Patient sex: M
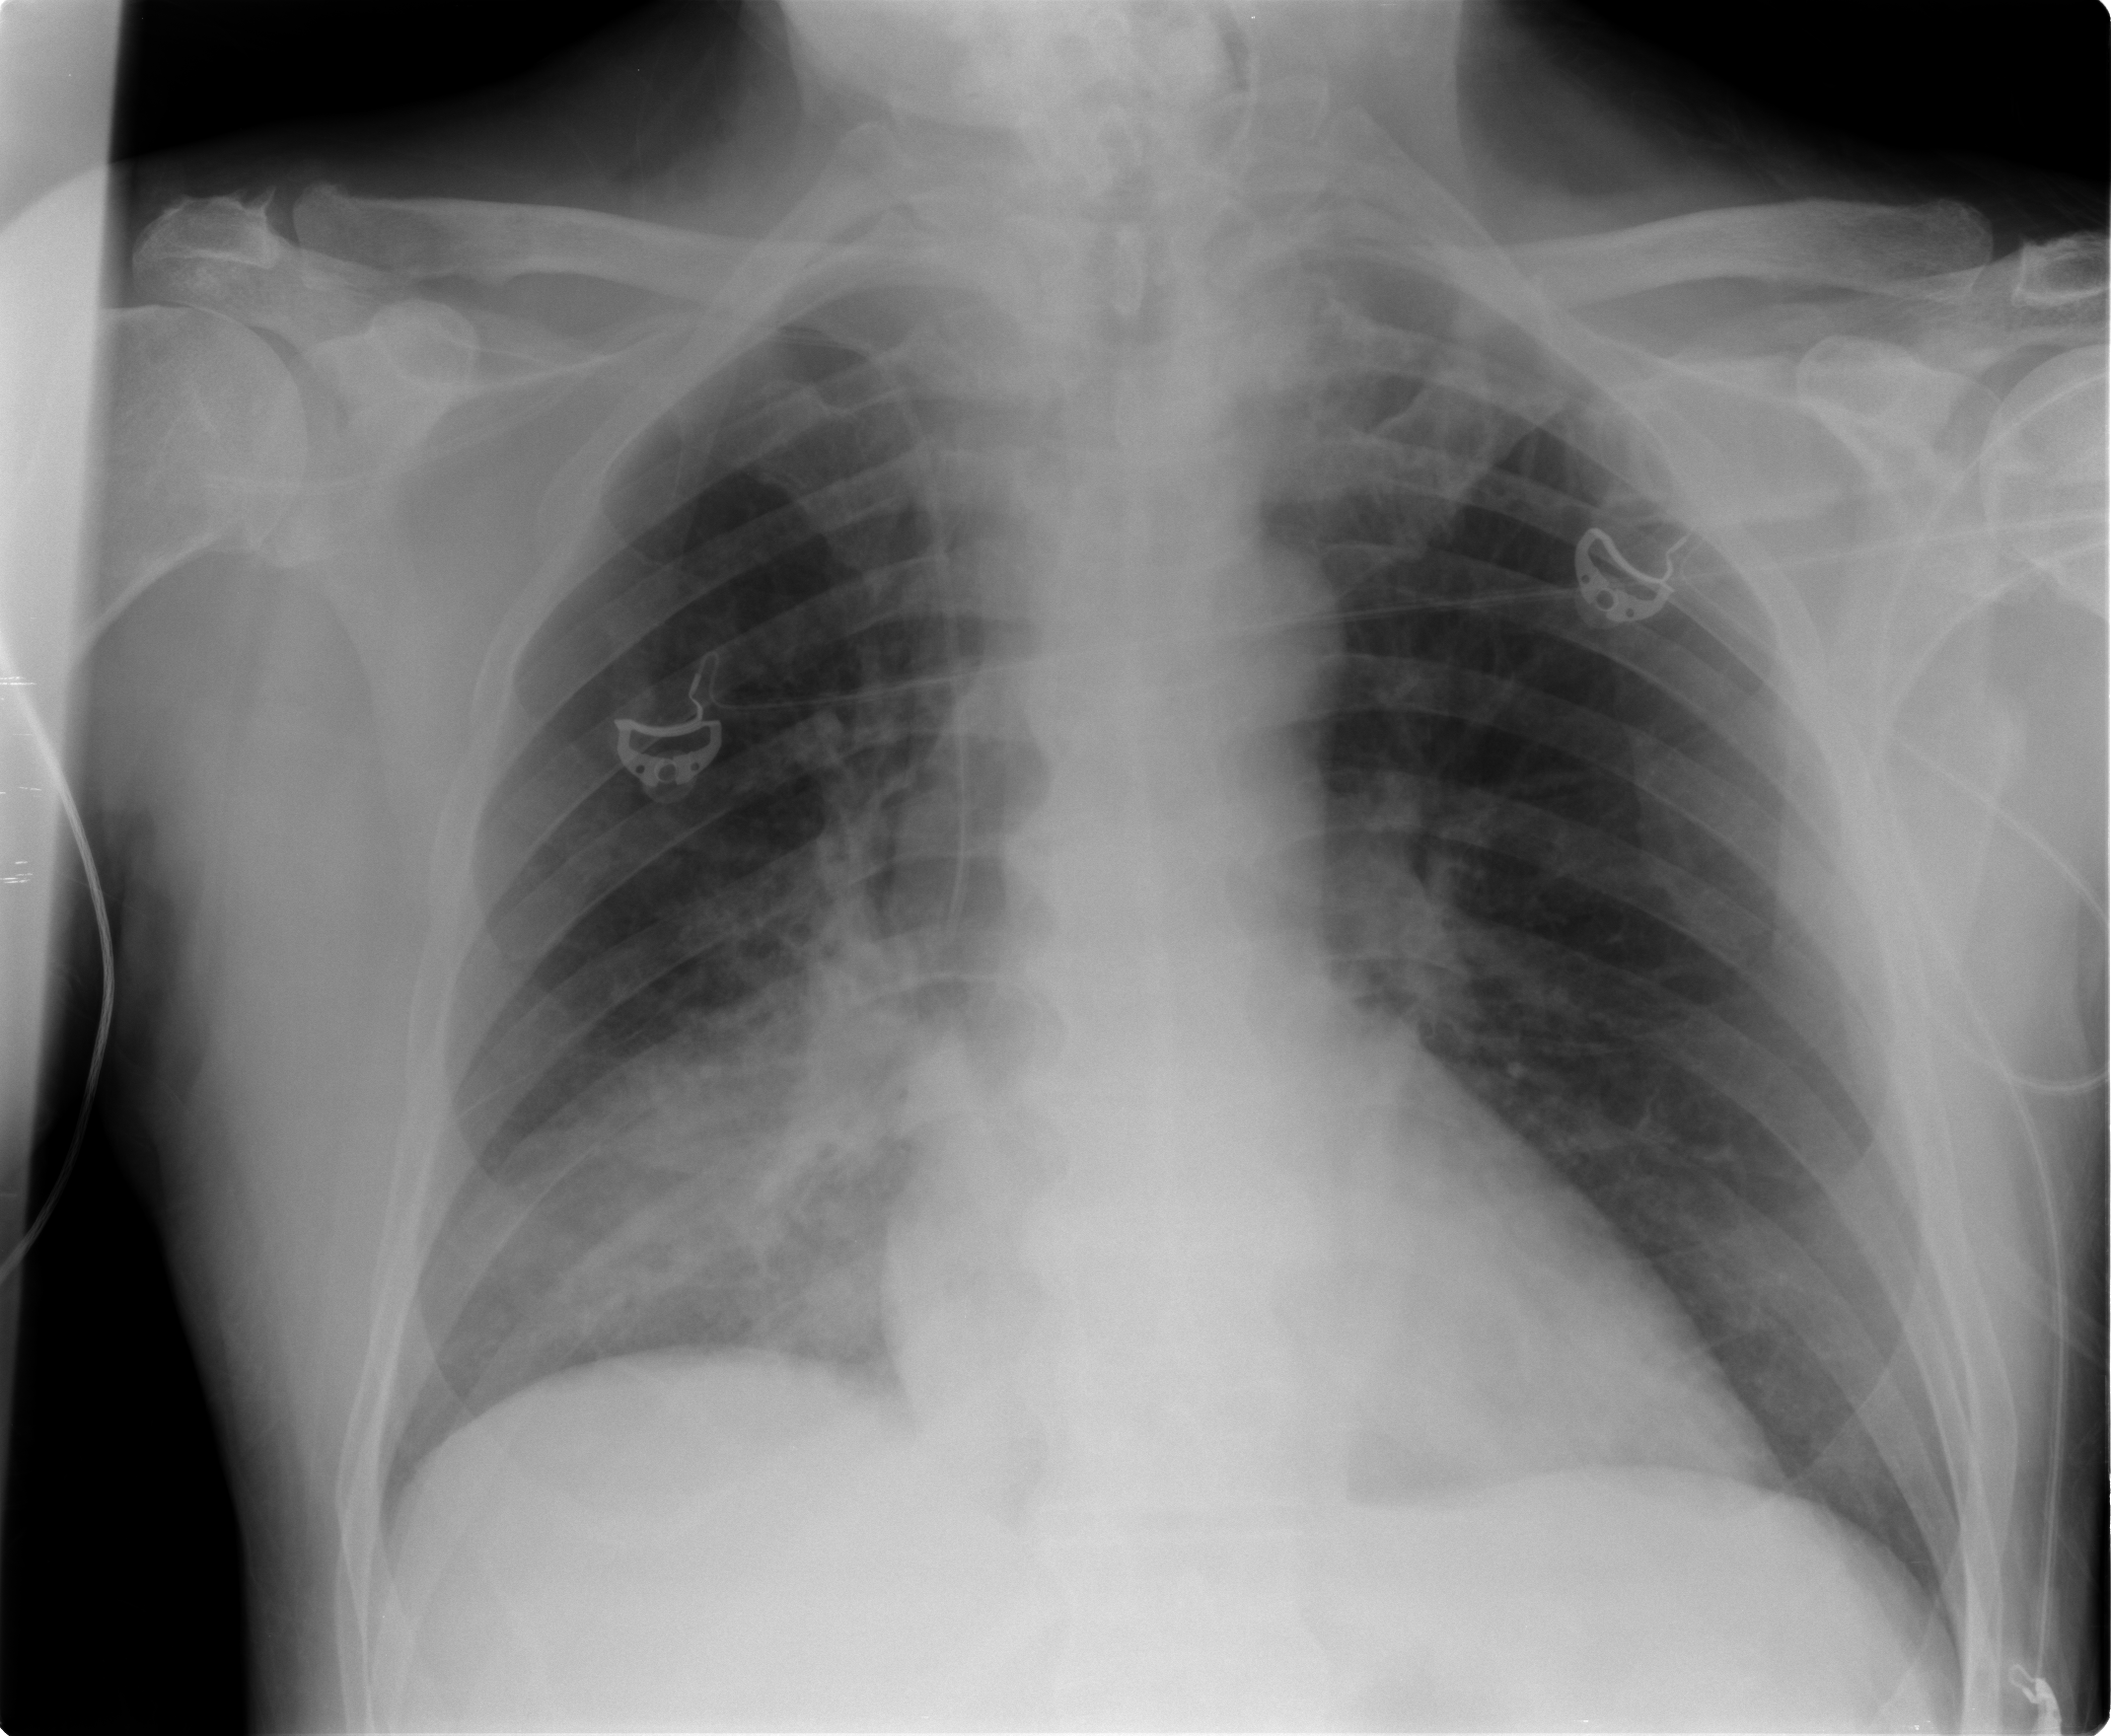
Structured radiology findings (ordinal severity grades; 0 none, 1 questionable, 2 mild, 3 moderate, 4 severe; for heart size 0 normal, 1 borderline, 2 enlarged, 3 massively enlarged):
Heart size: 0
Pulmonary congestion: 2
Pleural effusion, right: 0
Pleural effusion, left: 0
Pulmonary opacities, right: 3
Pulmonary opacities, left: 0
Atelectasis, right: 2
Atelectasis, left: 0